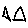
Label: triangle